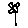
Label: flower